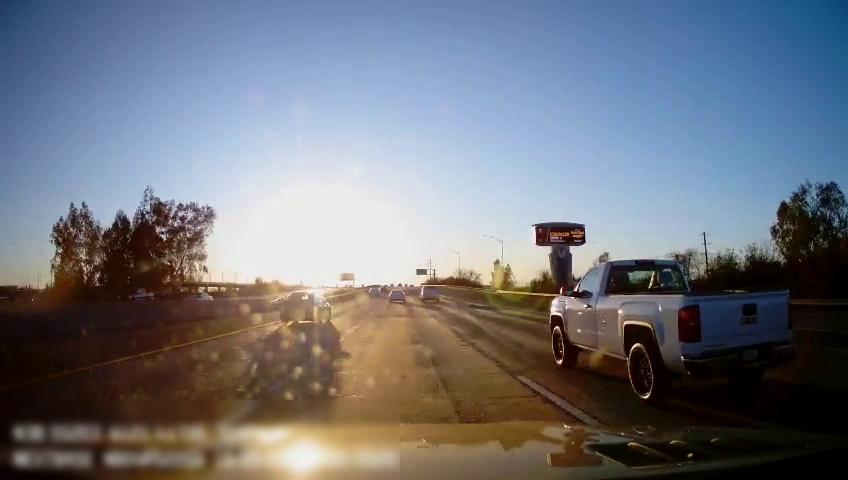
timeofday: Day
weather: Sunny
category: Drivable Space
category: Vehicles | Truck
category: Vehicles | Car
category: Vehicles | Car
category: Vehicles | Car
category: Vehicles | SUV
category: Vehicles | SUV
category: Vehicles | Truck
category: Vehicles | Car
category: Lanes | Alternate Lane
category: Lanes | Alternate Lane
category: Lanes | Current Lane
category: Lanes | Alternate Lane
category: Traffic | Signs
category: Traffic | Signs